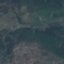
Land use / land cover class: HerbaceousVegetation